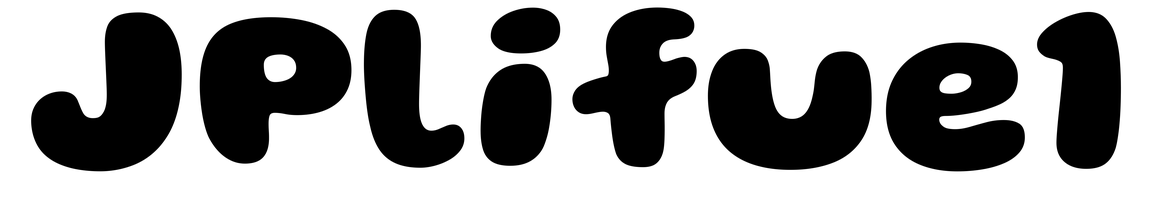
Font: Gluten_ExtraBold